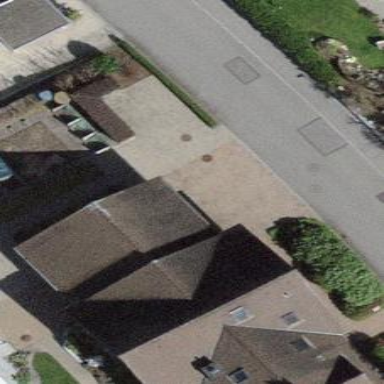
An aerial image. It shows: Garage building.